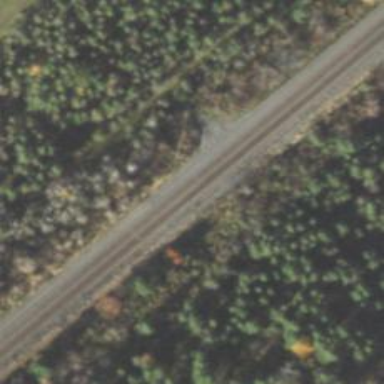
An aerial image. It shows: Railroad crossover.